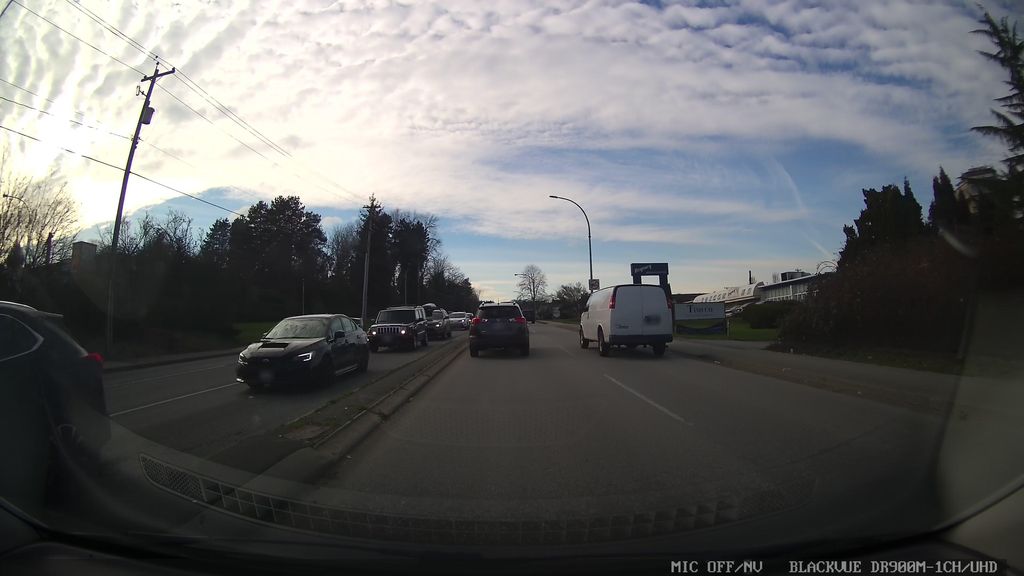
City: vancouver